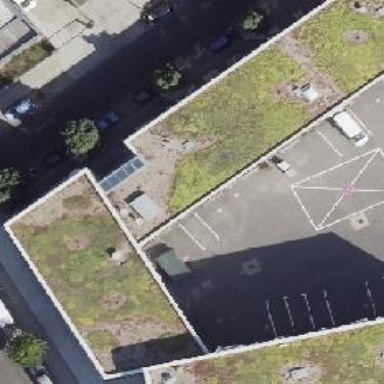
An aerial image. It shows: Building with flat roof covered in grass.